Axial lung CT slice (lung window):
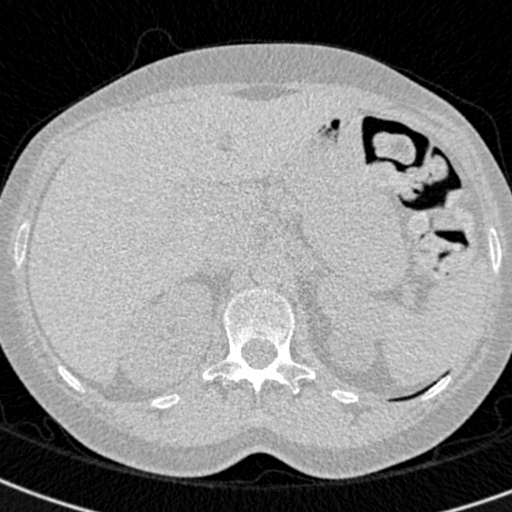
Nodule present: no